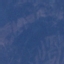
Land use / land cover: HerbaceousVegetation